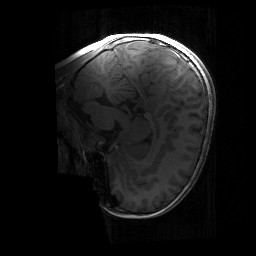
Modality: T1w
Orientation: sagittal
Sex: male
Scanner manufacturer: siemens
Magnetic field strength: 3 T
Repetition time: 1.9 s
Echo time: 0.00243 s